Field crop: maize
Growth stage: 1
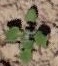
Species: chenopodium